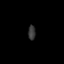
Tissue: lung
Cell type: Endothelial cells
Senescence score: 0.6117
Nuclear area (px): 109
Mean DAPI intensity: 52.963